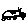
Label: car